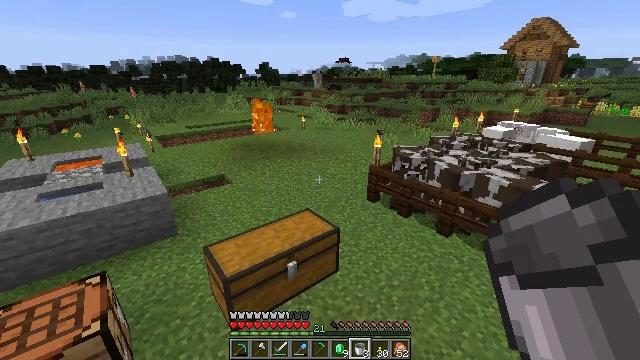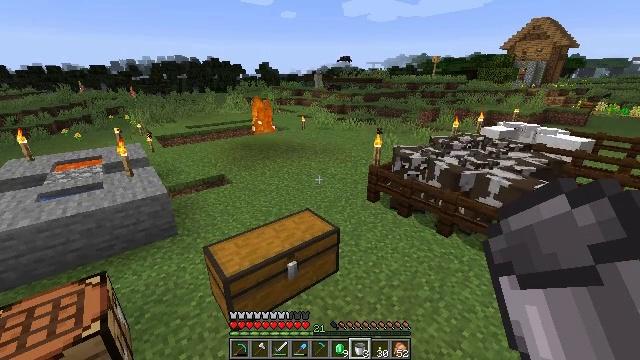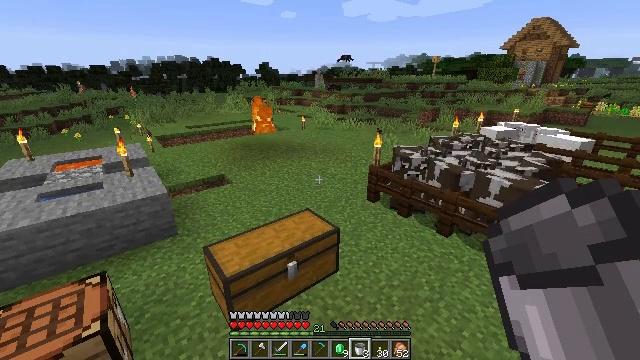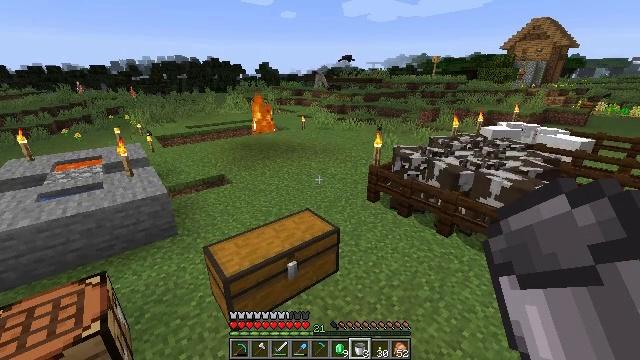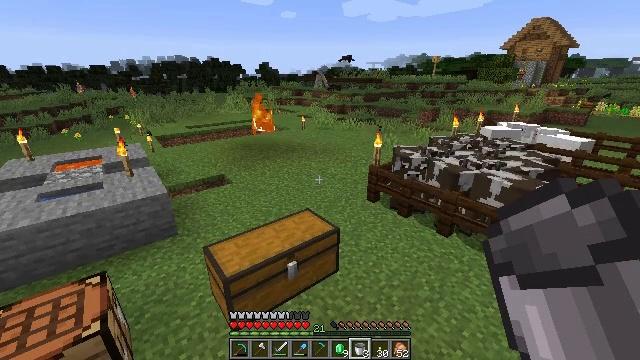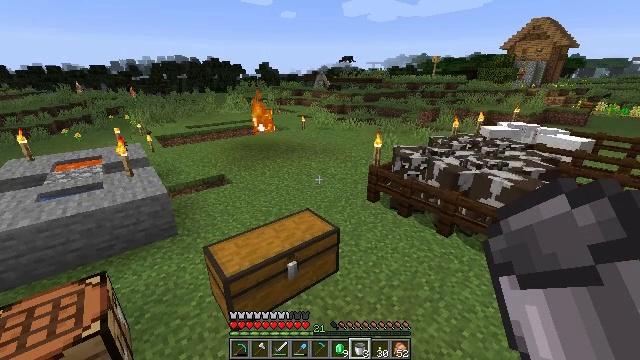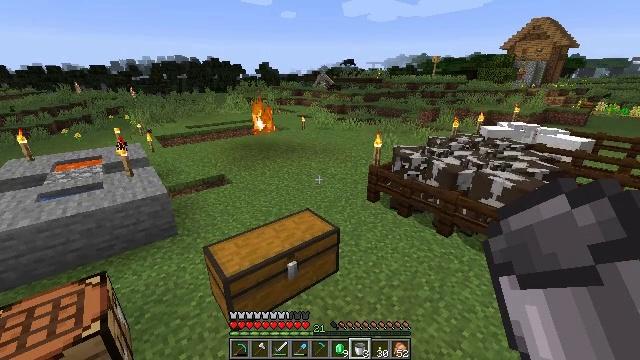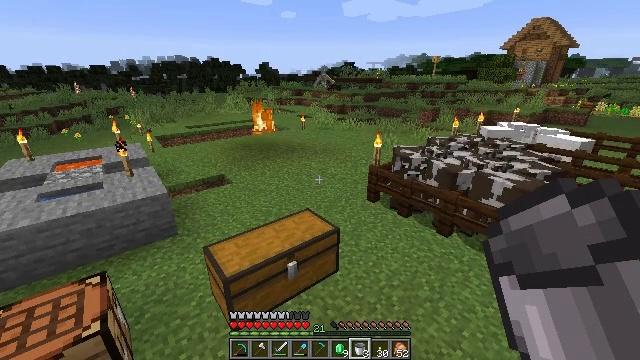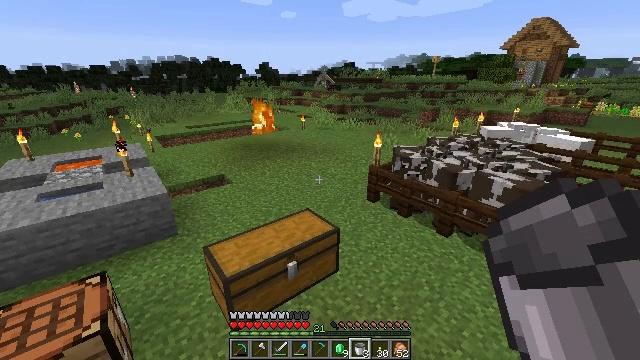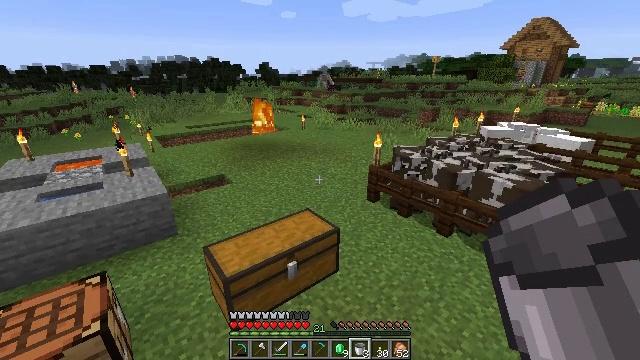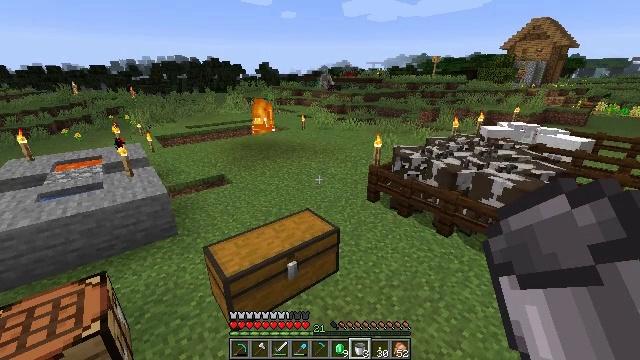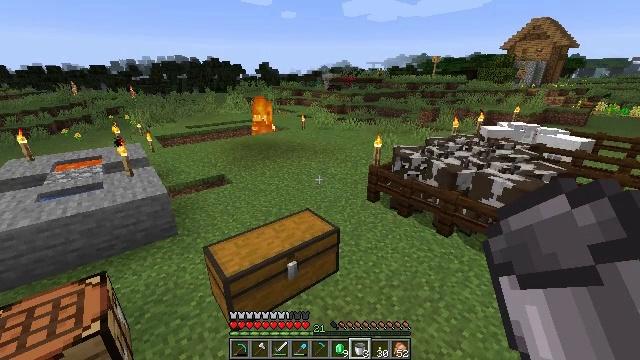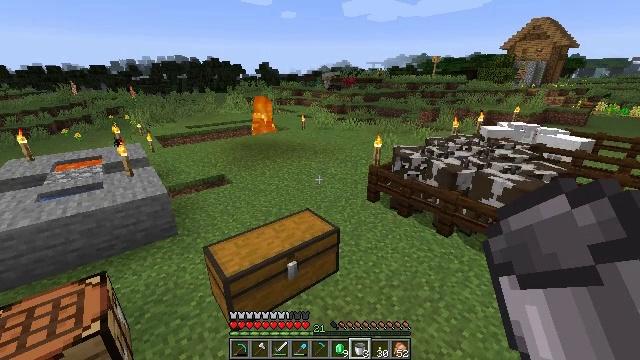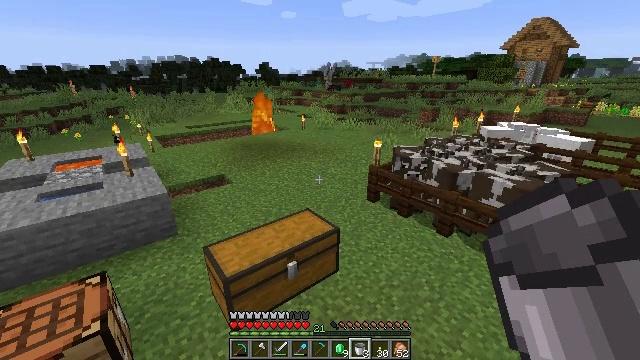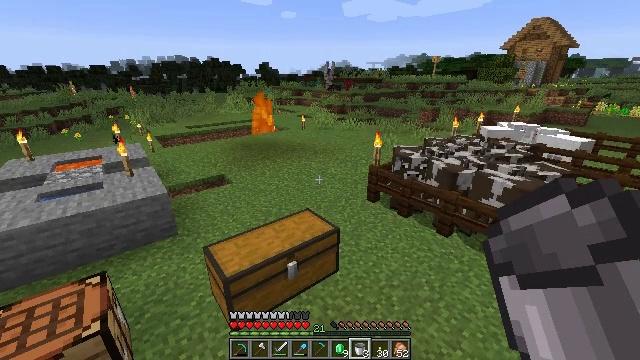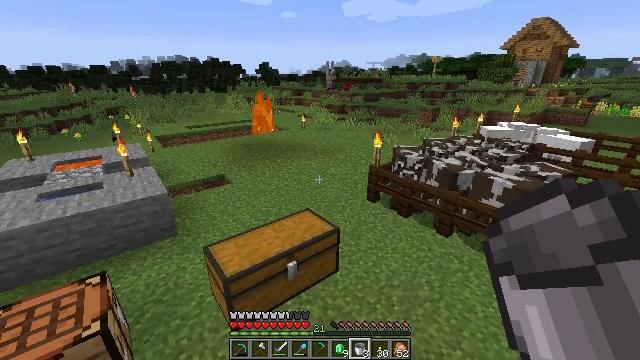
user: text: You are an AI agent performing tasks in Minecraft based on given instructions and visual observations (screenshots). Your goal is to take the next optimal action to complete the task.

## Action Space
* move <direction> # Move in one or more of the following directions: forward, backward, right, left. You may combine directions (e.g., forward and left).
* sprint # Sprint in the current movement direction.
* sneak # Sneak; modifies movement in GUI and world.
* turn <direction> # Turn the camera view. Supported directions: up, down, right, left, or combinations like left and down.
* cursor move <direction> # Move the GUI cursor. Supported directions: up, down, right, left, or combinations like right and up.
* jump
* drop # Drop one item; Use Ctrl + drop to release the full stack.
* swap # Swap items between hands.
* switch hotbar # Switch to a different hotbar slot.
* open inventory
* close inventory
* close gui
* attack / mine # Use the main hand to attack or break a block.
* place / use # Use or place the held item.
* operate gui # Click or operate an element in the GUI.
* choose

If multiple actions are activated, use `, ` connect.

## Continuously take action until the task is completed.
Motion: motion action
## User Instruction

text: Open a crafting table to get gold nugget.
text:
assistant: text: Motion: no_op
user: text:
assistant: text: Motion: no_op
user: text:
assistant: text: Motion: no_op
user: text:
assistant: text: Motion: no_op
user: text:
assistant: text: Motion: no_op
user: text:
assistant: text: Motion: no_op
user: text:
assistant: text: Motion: no_op
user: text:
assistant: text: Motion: no_op
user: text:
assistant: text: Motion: no_op
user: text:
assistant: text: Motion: no_op
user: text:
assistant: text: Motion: no_op
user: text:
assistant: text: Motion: no_op
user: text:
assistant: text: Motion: no_op
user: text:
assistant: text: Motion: no_op
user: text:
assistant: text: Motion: no_op
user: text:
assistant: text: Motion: no_op
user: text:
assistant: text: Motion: no_op
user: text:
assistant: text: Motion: no_op
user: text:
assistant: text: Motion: no_op
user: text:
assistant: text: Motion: no_op
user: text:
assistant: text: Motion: no_op
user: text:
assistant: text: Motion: no_op
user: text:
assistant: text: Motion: no_op
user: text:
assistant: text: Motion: no_op
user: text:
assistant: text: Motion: no_op
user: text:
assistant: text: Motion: no_op
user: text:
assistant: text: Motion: no_op
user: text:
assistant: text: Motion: no_op
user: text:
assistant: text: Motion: no_op
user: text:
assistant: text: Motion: no_op